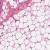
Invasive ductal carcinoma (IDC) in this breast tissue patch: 0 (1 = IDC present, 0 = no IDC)